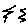
Label: zigzag